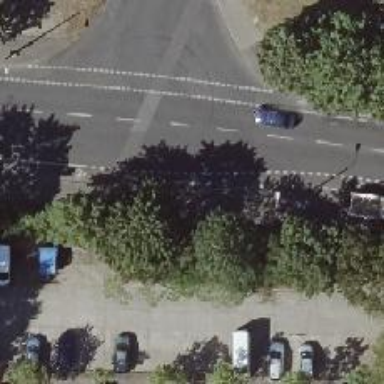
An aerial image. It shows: Tertiary road with asphalt surface. It has separate sidewalks and exclusive cycle lanes marked with lane markings.